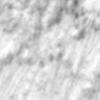
Label: no_change